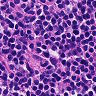
Metastatic tissue present: no